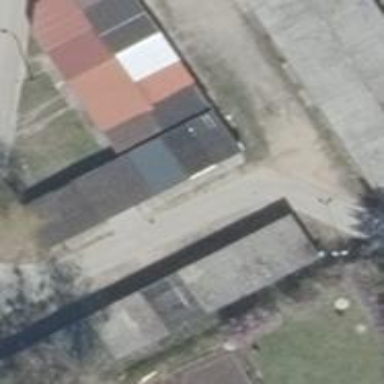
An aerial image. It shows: Group of garages.